Field crop: maize
Growth stage: 2
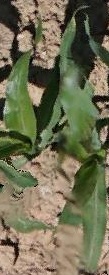
Species: maize